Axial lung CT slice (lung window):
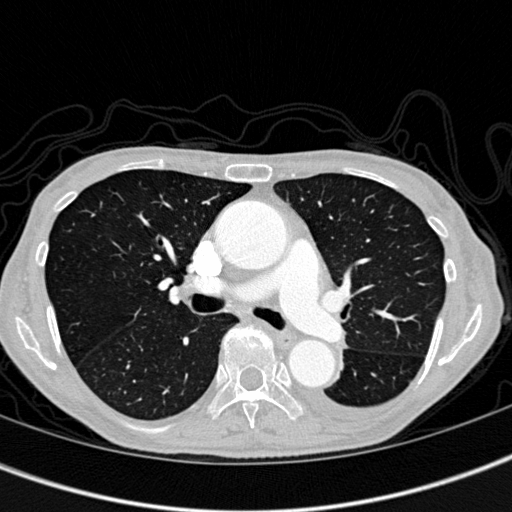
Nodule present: no